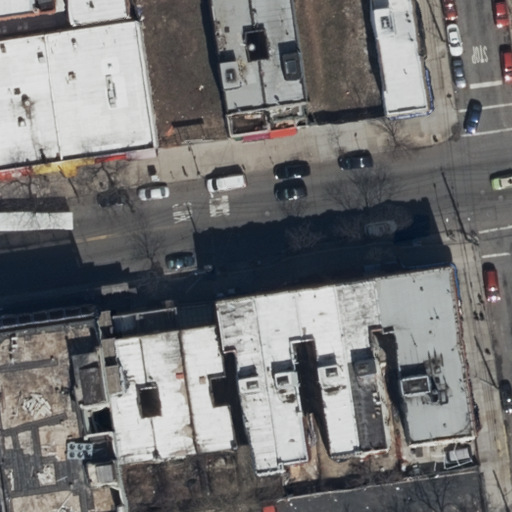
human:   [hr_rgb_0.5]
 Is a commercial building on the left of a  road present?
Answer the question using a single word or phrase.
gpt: no

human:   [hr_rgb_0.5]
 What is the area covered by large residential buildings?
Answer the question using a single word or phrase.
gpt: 0m2

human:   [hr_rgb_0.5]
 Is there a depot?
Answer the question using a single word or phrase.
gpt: no

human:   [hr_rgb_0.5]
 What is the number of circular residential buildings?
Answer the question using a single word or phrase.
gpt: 0

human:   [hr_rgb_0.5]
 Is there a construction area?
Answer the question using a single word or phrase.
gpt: no

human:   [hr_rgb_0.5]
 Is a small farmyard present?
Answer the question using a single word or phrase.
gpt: no

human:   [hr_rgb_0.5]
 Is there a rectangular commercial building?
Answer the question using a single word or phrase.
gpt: no

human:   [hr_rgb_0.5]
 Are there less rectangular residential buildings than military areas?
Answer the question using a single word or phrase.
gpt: no

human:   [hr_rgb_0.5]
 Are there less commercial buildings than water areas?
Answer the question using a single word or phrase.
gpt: no

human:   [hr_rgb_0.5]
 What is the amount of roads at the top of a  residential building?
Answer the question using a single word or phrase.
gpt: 2

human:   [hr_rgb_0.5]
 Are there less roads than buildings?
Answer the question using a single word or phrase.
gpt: yes

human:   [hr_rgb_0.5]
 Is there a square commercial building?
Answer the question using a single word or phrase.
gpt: no

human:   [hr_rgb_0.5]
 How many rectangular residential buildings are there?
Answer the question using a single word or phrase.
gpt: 9

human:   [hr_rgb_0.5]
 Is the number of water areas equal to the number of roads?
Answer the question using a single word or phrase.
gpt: no

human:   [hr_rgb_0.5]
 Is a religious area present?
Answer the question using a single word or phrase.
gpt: no

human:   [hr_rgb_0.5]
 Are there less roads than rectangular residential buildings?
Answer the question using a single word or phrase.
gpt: yes

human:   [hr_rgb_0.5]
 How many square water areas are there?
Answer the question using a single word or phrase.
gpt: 0

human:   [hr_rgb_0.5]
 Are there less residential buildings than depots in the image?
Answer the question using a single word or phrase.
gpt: no

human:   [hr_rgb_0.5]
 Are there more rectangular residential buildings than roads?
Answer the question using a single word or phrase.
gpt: yes

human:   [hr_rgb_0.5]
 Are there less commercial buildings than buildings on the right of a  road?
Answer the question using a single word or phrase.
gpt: yes

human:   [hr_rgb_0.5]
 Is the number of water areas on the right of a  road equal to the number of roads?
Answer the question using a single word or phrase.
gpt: no

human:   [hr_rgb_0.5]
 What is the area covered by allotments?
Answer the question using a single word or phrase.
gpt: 0m2

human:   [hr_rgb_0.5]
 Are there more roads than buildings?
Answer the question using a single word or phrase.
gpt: no

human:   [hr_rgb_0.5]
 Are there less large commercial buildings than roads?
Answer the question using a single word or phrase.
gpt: yes

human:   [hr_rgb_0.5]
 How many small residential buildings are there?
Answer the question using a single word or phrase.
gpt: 3

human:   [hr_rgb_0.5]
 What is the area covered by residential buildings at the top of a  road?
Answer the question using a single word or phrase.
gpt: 1442m2

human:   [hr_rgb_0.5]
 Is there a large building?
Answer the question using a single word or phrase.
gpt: no

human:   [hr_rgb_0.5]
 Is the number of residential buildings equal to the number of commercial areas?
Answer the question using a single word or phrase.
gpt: no

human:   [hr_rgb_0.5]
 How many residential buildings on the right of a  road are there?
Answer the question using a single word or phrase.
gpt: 4

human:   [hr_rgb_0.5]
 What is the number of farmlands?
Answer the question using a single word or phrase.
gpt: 0

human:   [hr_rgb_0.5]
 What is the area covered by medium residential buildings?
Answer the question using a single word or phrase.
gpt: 3355m2

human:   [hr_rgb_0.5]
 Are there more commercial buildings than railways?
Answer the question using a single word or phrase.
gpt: no

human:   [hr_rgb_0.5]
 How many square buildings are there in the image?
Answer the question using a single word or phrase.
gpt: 0

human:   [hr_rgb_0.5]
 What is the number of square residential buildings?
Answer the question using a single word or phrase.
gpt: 0

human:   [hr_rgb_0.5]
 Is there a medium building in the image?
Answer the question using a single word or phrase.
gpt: yes

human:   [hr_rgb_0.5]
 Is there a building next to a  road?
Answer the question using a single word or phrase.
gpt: yes